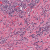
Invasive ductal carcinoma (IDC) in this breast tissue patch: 1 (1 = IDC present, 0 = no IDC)